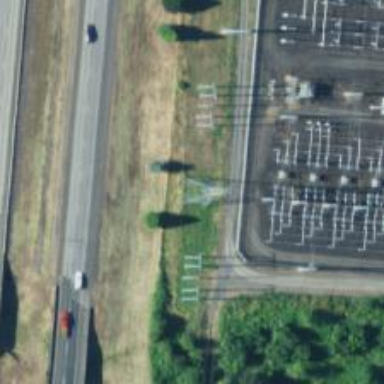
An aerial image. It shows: Lattice structure tower used for power transmission.